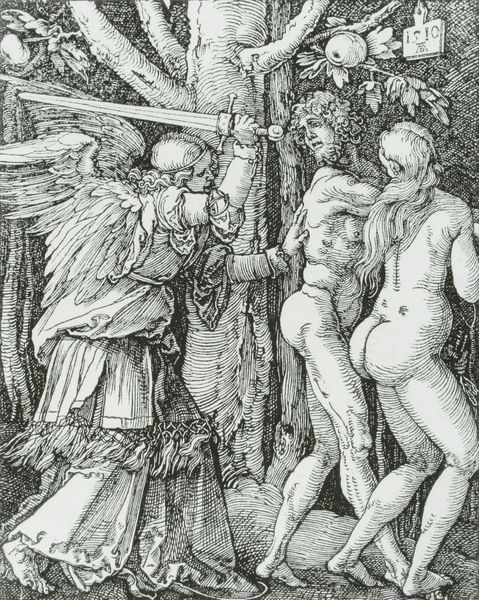
Titel: Kleine Passion - Die Vertreibung aus dem Paradies
Künstler: Albrecht Dürer
Standort: viele Standorte
Institution: Seriendruck
Schlagwörter: akt, baum, blätter, flügel, gott, hand, haut, mann, nackt, weiß, äste, frau, frisur, grau, haar, kleid, rücken, schwarz, zeichnung, blick, bart, bibel, federn, messer, tod, signatur, ast, stamm, zweige, boden, gewand, haare, paar, locken, fliegen, engel, garten, beine, apfel, äpfel, füße, hintern, rückenansicht, linien, haarband, tafel, muskeln, bauch, knie, striche, adam, eva, nacktheit, paradies, schild, fuss, zweig, barfuß, druck, initialen, radierung, stich, schwarzweiß, schwert, strafe, erkenntnis, göttin, sündenfall, muskel, schmerz, versuchung, rinde, eden, apfelbaum, töten, dürer, kupferstich, vertreibung, ausholen, schlagen, erzengel, michael, paradis, nude, albrecht, albrecht dürer, umdrehen, gabriel, bible, biblische szene, erbsünde, bum, white, painting, verdammung, vertreibung aus dem paradies, black, hite, angle, tree, po, awing, am, apple, eve, antstehung, +füße